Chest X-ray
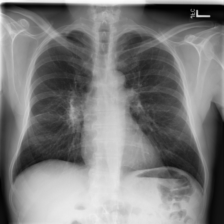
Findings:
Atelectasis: negative
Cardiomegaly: negative
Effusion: negative
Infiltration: negative
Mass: negative
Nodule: negative
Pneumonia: negative
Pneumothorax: negative
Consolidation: negative
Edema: negative
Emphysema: negative
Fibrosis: negative
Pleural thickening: positive
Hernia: negative